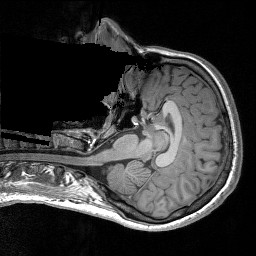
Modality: T1w
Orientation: axial